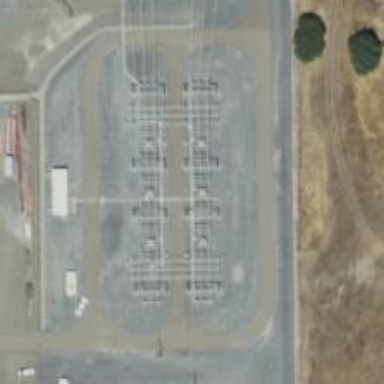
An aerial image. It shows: Switch for power supply.